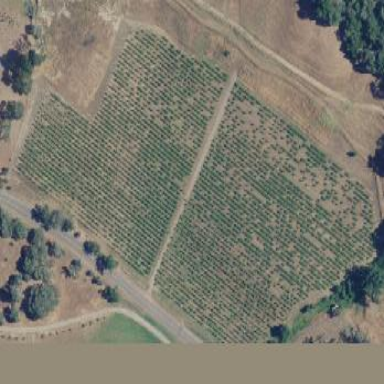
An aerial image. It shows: Vineyard with wine grapes as the main crop.